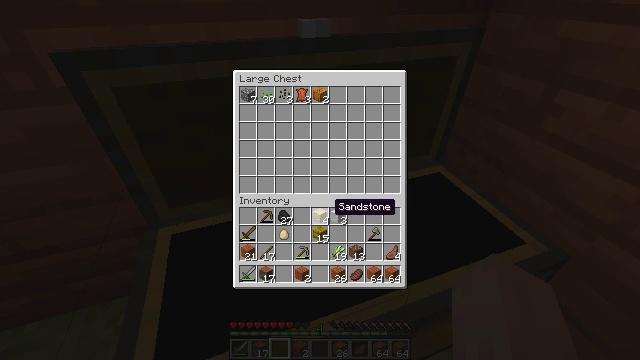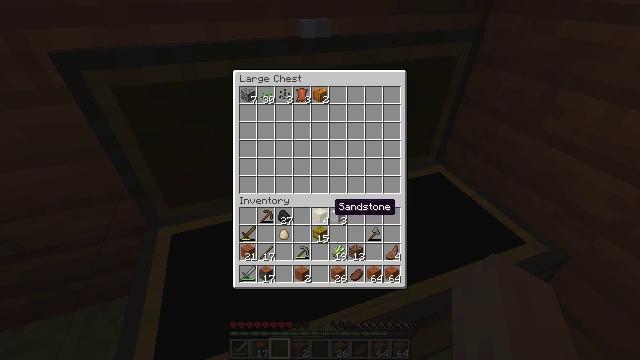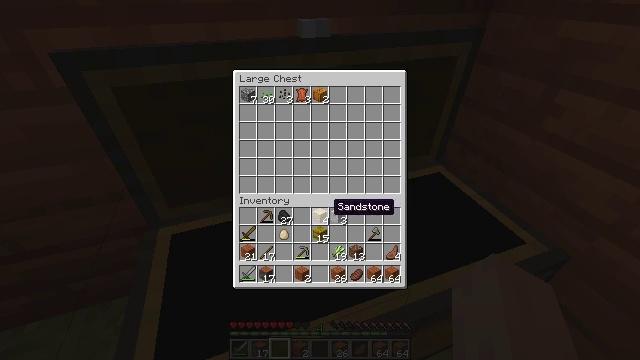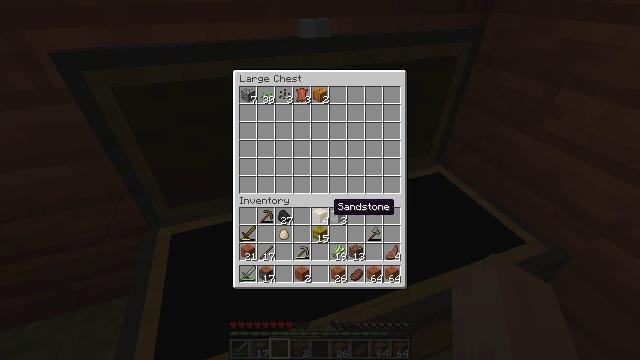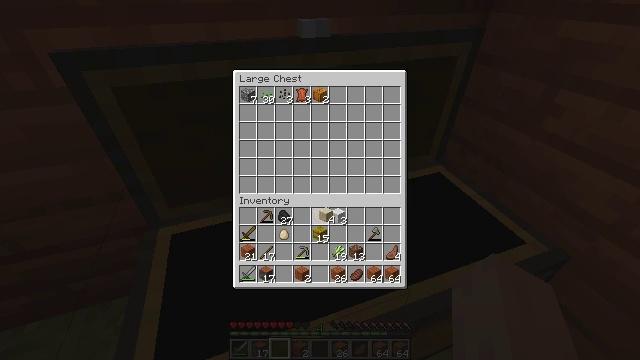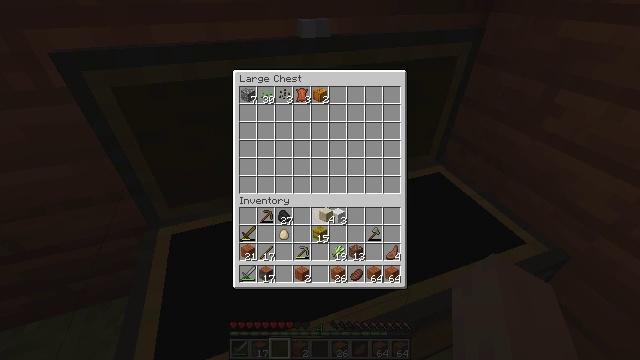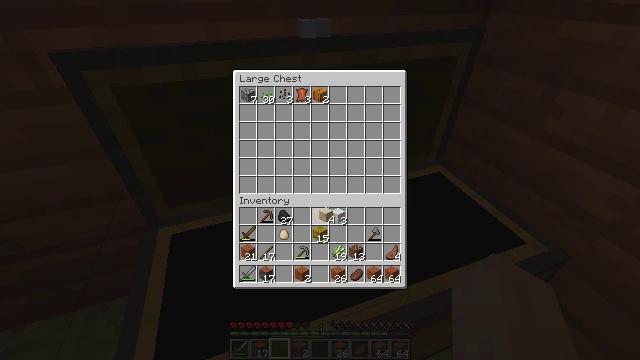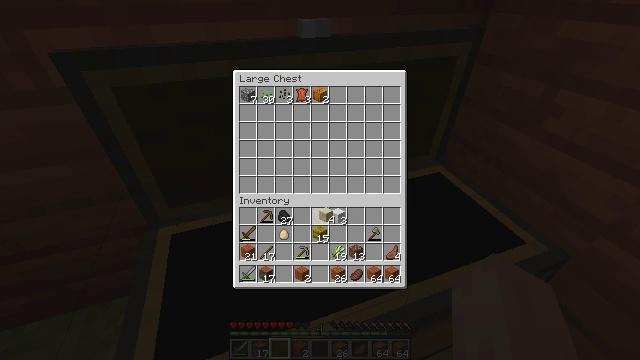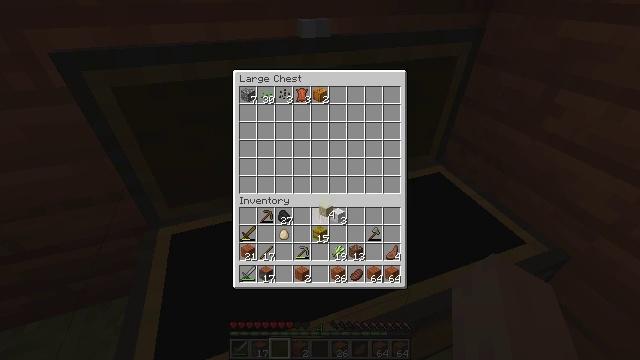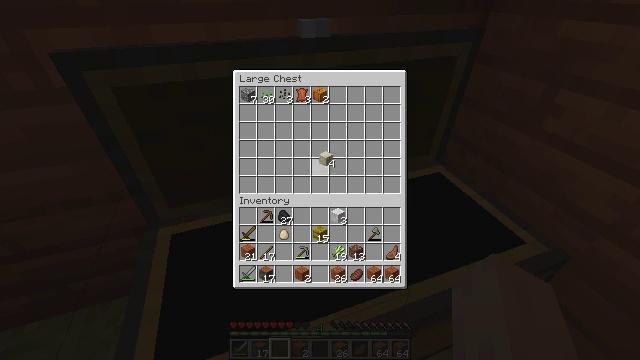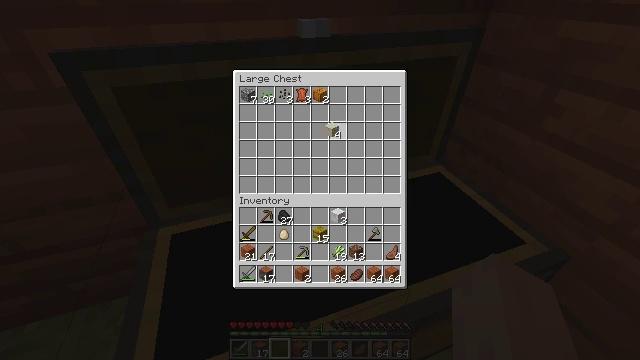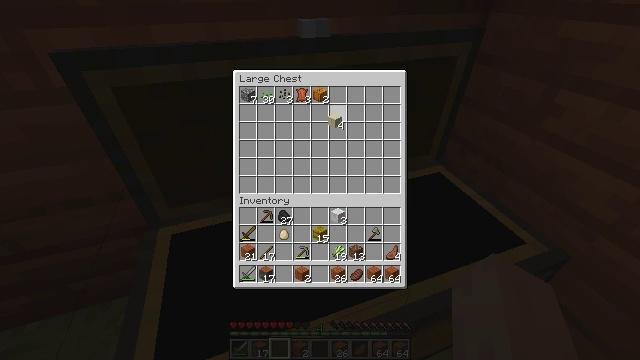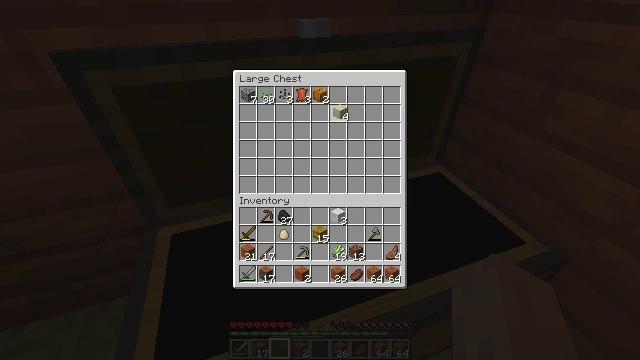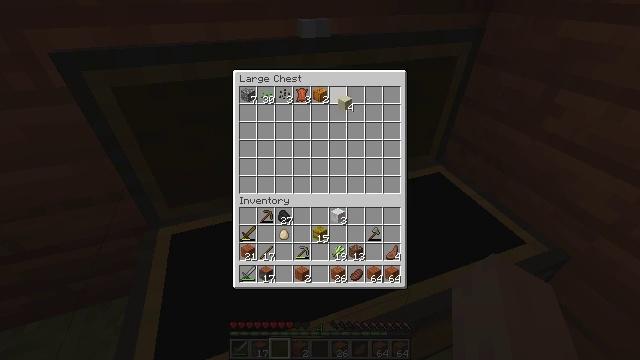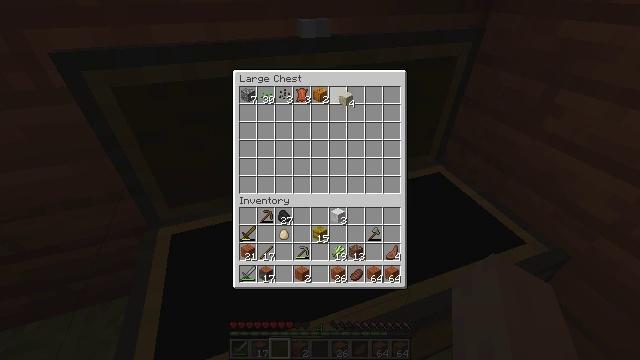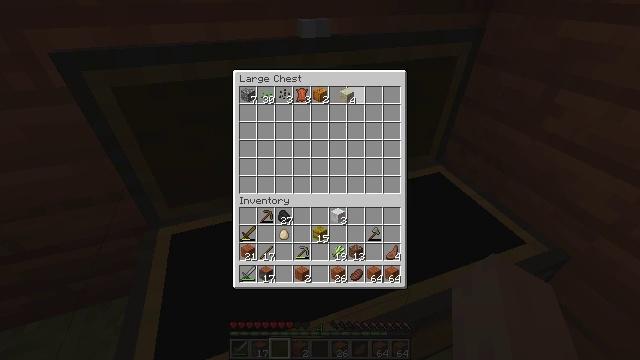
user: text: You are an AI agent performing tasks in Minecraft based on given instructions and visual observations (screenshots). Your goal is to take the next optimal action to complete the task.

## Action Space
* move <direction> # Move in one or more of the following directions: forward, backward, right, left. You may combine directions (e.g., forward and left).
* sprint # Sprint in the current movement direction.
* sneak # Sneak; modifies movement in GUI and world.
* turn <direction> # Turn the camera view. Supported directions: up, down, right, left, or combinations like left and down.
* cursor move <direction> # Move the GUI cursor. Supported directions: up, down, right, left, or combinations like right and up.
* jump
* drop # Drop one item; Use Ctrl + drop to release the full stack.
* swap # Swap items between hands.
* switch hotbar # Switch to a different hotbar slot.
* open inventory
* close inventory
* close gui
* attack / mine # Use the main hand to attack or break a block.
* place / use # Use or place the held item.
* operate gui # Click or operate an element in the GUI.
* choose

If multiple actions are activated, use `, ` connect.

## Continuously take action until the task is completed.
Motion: motion action
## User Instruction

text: Craft the acacia door in the crafting table with planks.
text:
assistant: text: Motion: no_op
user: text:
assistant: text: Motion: no_op
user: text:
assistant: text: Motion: no_op
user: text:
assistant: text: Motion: operate gui
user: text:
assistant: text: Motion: operate gui
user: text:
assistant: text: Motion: operate gui
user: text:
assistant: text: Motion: no_op
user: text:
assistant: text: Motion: no_op
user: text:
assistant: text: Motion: cursor move up
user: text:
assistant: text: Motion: cursor move up
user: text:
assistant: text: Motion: cursor move up
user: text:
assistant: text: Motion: cursor move up
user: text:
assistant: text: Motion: cursor move up
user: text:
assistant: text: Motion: no_op
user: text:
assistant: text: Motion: no_op
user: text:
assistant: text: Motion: no_op
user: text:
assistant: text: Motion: no_op
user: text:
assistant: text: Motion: no_op
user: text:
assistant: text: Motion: no_op
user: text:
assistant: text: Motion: no_op
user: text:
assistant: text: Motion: no_op
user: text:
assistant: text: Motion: no_op
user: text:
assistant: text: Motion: operate gui
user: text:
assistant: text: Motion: operate gui
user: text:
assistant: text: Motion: no_op
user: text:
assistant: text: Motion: no_op
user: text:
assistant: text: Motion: cursor move down
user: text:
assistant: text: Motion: cursor move down
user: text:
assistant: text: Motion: cursor move down
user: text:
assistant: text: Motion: cursor move down